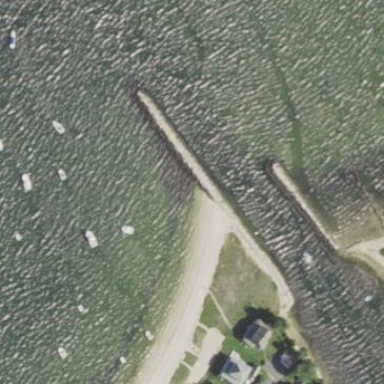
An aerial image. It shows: Groyne made of rocks.